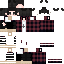
A male human skin with dark skin, wearing brown long hair dressed in a red hoodie and black pants, featuring a closed mouth.